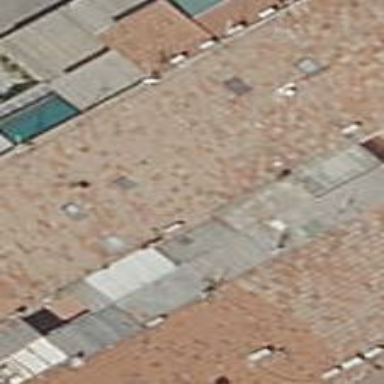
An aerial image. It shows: Terrace building.